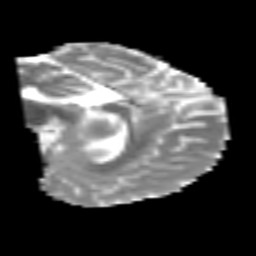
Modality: MD
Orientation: sagittal
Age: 25
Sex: male
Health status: healthy